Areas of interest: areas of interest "Cemetery"
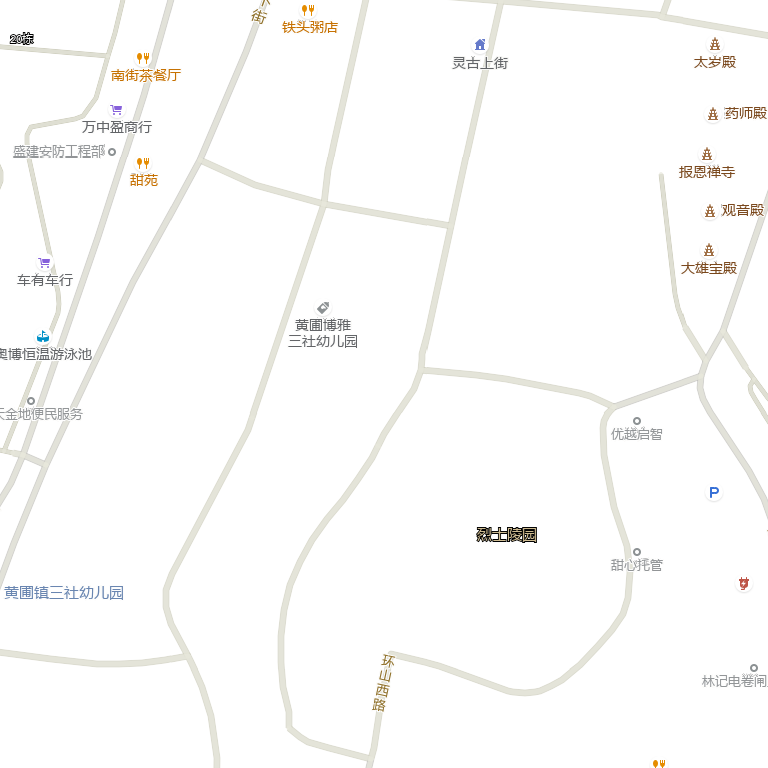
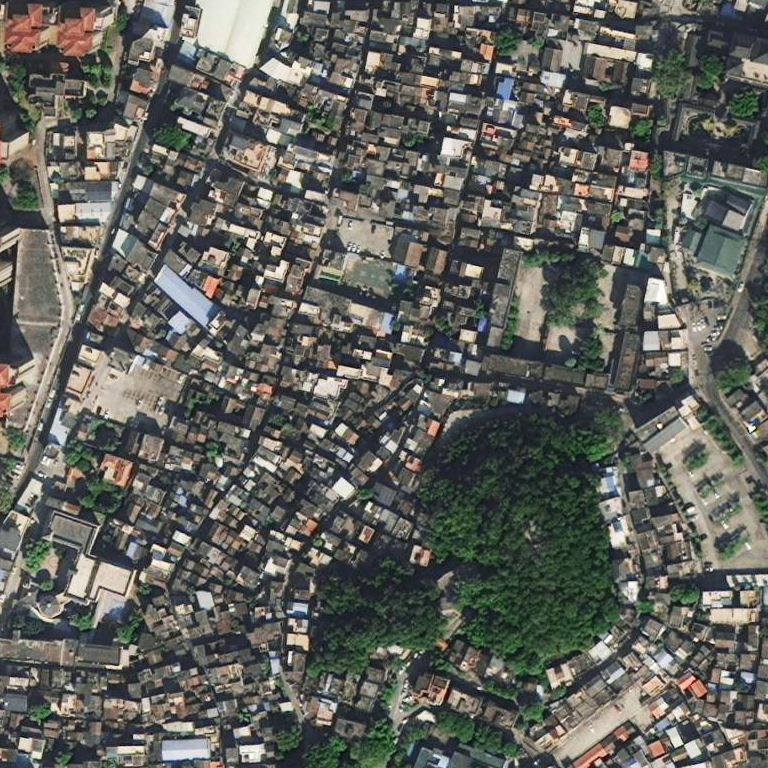